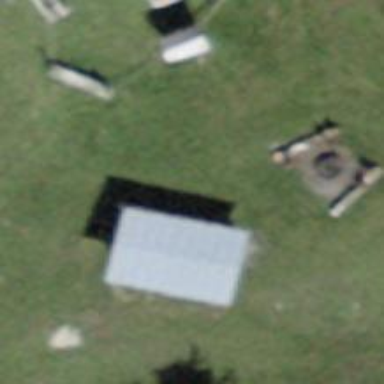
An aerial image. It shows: BBQ amenity.